Question: I am not sure why i get the following notice:
'Notice: Use of undefined constant - assumed ' ''
if i do 'error_reporting(0)' the 'notice' disappears and everything works fine. please help me solve this.
Same error on 'godaddy PHP v5.4' & 'Win-8.1x64 xampp php v5.6.8'
This is only code in my file. nothing more.
'''
<?php echo date("m-d-Y", strtotime('2015-05-16 06:06:54')); ?>
<?php echo "<br>"; ?>
<?php echo date("m-d-Y", strtotime('2015-05-16 06:06:54')); ?> //line 5
'''
outputs:
'''
05-16-2015
05-16-2015
Notice: Use of undefined constant - assumed ' ' in D:\xampp\htdocs\test.php on line 5
'''

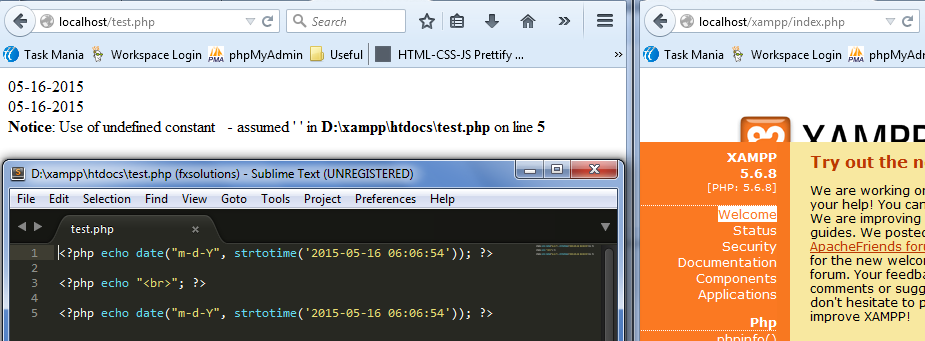
Answer: Perhaps there is a space like character like a <URL>.
You could try removing and re-adding all the spaces on line 5.